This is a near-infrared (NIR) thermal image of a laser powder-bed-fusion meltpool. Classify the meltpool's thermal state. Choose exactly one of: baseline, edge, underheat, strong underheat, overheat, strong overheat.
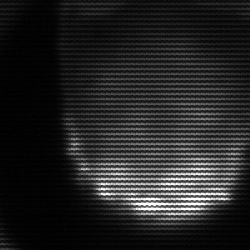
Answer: edge